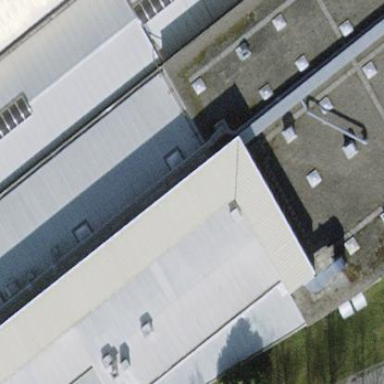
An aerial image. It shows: Industrial building.